Interaction volume radius: 5 \u00c5
Interaction volume height: 25 \u00c5
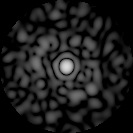
Disorder parameter: 0.8309